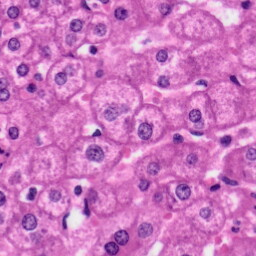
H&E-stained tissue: Liver